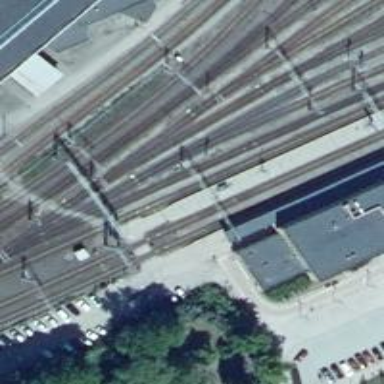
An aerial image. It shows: Platform edge at railway station.